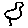
Label: bird